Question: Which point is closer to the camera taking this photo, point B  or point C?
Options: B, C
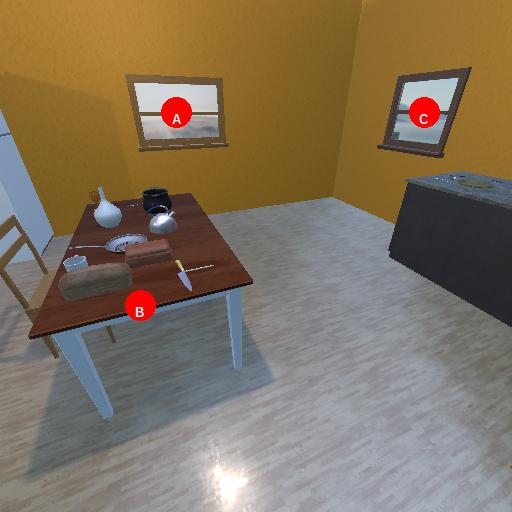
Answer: B